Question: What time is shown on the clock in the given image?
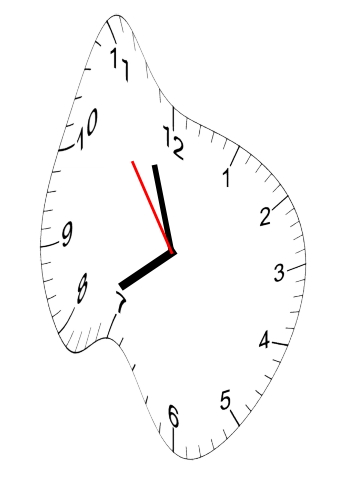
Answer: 07:56:54